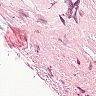
Metastatic tissue present: no